Question: I'm using BootStrap3 CSS navbar. In my jsfiddle demo, it works fine between Chrome and FF&IE, but on the site, FF&IE have a huge bar/blank space below the menu. I can't seem to find the problem using the FF element inspector. If I disable my theme style, it fixes some of it, but it's still large, so there's perhaps some conflict there. I've disabled most everything I can think of, but still cannot figure out the conflict or what I'm doing wrong.
<URL>
'''
<div class="navbar navbar-default navbar-inverse" role="navigation">
<div class="navbar-header"> <a class="navbar-brand" href="#"> Year </a>
<button type="button" class="navbar-toggle" data-toggle="collapse" data-target="#year-navs"> <span class="sr-only">Toggle navigation</span>
<span class="icon-bar"></span>
<span class="icon-bar"></span>
<span class="icon-bar"></span>
</button>
</div>
<div class="collapse navbar-collapse" id="year-navs">
<ul class="nav navbar-nav">
<li><a href="/football/colorado/team/mountain_range/2007/">2007</a>
</li>
<li><a href="/football/colorado/team/mountain_range/2008/">2008</a>
</li>
<li><a href="/football/colorado/team/mountain_range/2009/">2009</a>
</li>
<li><a href="/football/colorado/team/mountain_range/2010/">2010</a>
</li>
<li><a href="/football/colorado/team/mountain_range/2011/">2011</a>
</li>
<li><a href="/football/colorado/team/mountain_range/2012/">2012</a>
</li>
<li class="active"><a href="/football/colorado/team/mountain_range/2013/">2013</a>
</li>
</ul>
</div>
</div>
'''

It should only be 52px (or so) tall.
What am I doing wrong? Where's the conflicting CSS? Am I not using/installing the Bootstrap CSS correctly?
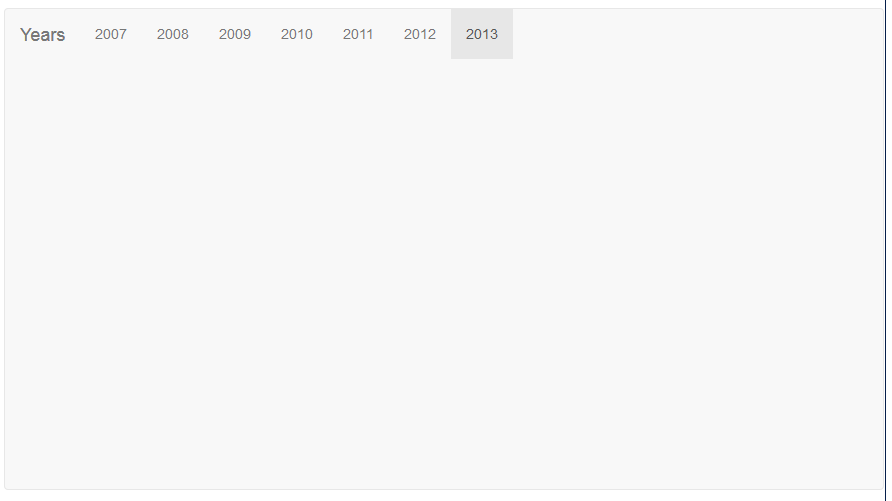
Answer: This took me a while to figure out, and then it was painfully obvious:
Your sidebar is floated left. The 'navbar' is clearing floats so it contains them all gracefully (all of the nav elements within are floated), but since it's not within a floated element, it is clearing the floats around it.
You will need to add 'float: left' (or 'float: right') to a containing element so the 'navbar' does not try to clear floats outside of that container.
You have '<div style="margin: 0 0 0 170px;">' in your code which seems to be the relevant container.
Instead, try a negative left margin, left padding to compensate, and 100% width:
'''
<div style="margin: 0 0 0 -170px; float: right; padding-left: 170px; width: 100%;">
'''
You probably should move that to your stylesheet, but I bet you knew that.